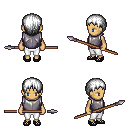
a pixel art fantasy rpg character, female body template, human, tanned skin, steel chest armor, white pants, white plain hairstyle, ghillies, spear, four views (front, back, left, right), 2x2 character sprite sheet, small pixel art, hard edges, no anti-aliasing